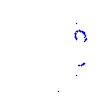
Particle: kaon